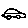
Label: car